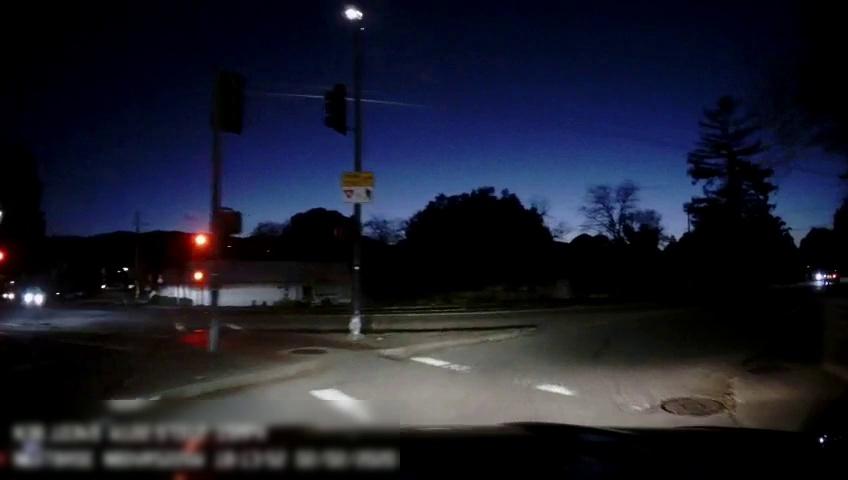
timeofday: Night
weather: Other
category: Drivable Space
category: Vehicles | Car
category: Vehicles | SUV
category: Vehicles | SUV
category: Lanes | Current Lane
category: Traffic | Lights
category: Traffic | Lights
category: Traffic | Lights
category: Traffic | Lights
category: Traffic | Lights
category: Traffic | Signs
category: Traffic | Lights
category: Traffic | Lights